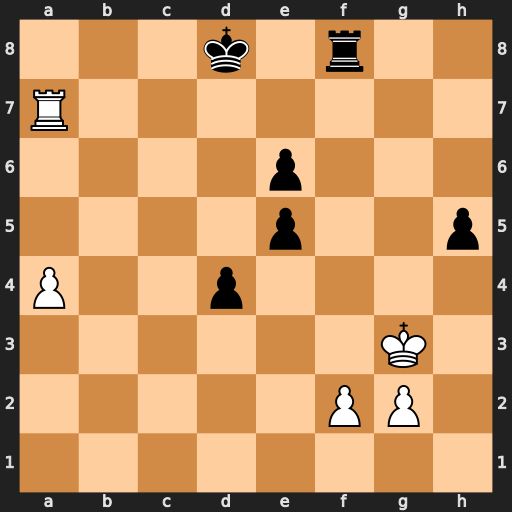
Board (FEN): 3k1r2/R7/4p3/4p2p/P2p4/6K1/5PP1/8
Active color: w
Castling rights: -
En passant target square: -
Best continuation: Ra8+ Ke7 Rxf8 Kxf8 a5 Ke7 a6